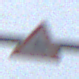
Verkehrszeichen: WildwechselRechts
Umgebung: Outdoor, Suburban
Tageszeit: MorningAfternoon
Wetter: Overcast
Licht: Natural
Jahreszeit: NotSpecified
Kontrast: LowContrast